Field crop: tomato
Growth stage: 1
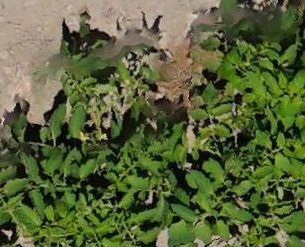
Species: tomato